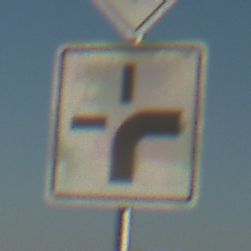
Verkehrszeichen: VerlaufVorfahrtsstrasse3
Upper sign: Vorfahrtsstrasse
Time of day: SunriseSunset
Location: Outdoor (Nature)
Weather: Clear
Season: NotSpecified
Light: Natural